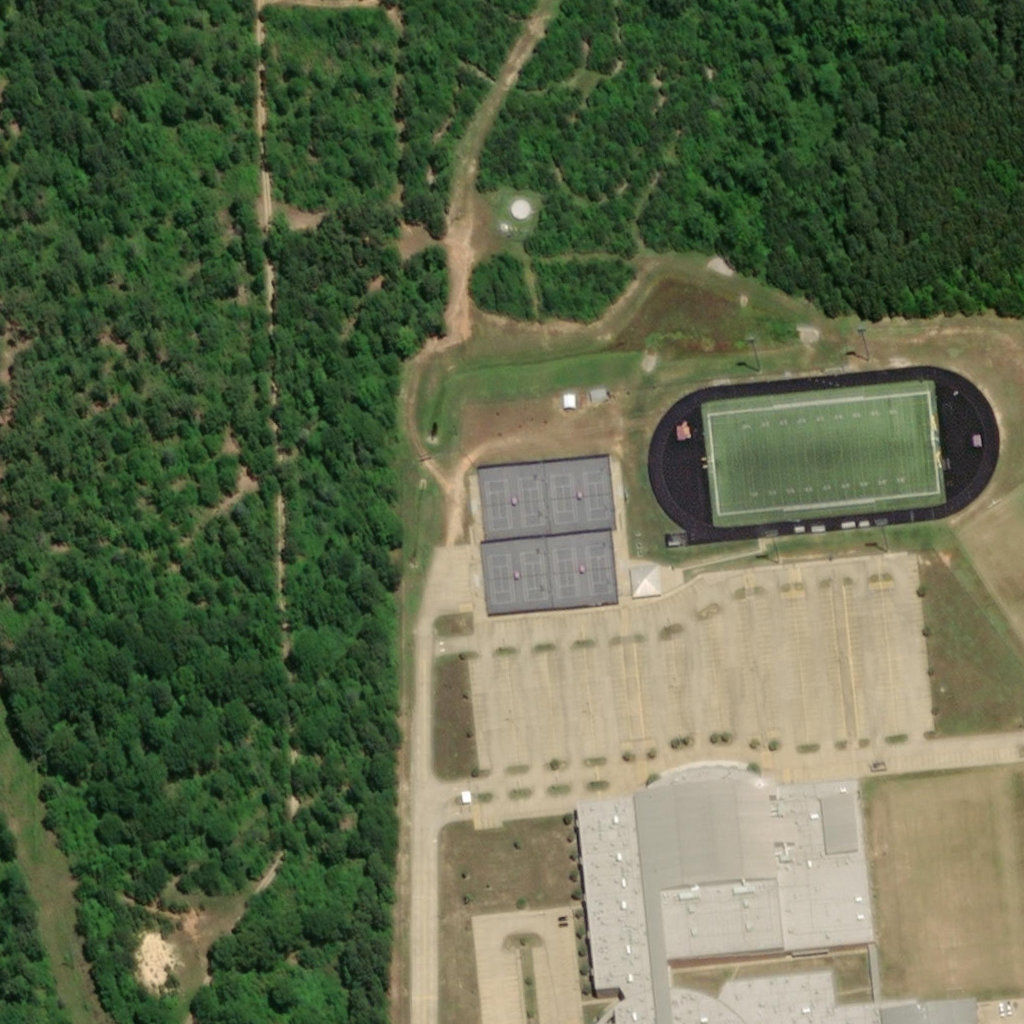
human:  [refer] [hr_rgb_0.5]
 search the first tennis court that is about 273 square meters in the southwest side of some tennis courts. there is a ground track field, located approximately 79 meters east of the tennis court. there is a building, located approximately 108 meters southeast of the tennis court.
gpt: <box>[[46, 54, 50, 58, 0]]</box>